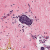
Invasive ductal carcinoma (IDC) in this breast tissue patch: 0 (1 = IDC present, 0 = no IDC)